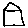
Label: house